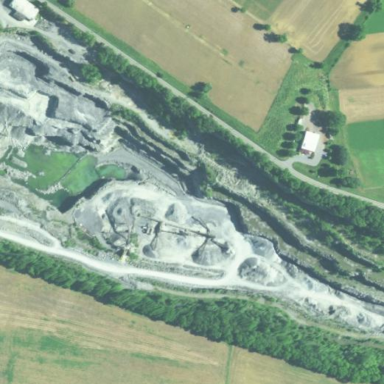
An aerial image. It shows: Quarry area.